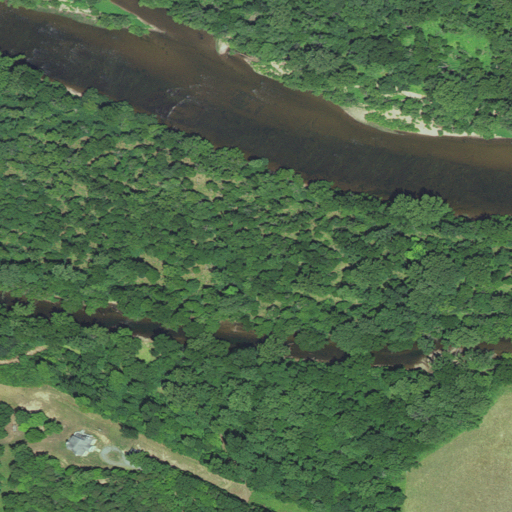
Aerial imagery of island in Virginia named Sycamore Island containing deciduous forest, open water, mixed forest, open development, pasture, grassland, evergreen forest, and herbaceous wetlands